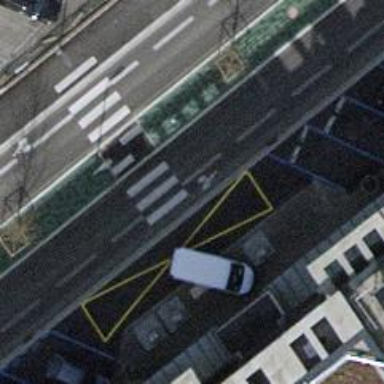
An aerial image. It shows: Uncontrolled road crossing.